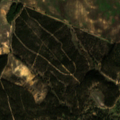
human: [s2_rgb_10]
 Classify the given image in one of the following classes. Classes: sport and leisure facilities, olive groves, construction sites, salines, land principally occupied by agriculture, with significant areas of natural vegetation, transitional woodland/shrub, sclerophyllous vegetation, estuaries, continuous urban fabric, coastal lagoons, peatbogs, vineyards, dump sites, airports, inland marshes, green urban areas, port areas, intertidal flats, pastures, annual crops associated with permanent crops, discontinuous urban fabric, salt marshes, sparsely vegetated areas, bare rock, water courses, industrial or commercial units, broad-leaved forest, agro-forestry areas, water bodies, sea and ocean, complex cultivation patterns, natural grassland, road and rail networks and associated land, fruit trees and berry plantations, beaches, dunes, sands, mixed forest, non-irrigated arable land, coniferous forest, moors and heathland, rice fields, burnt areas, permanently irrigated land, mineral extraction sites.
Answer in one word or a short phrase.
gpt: complex cultivation patterns, agro-forestry areas, broad-leaved forest, transitional woodland/shrub